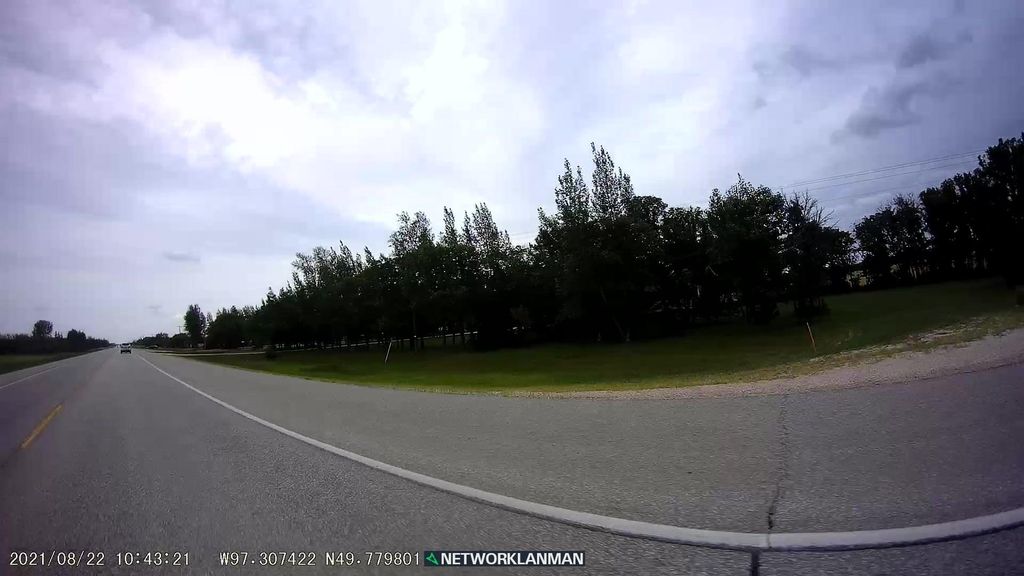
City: winnipeg